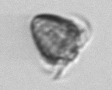
Label: Ciliophora